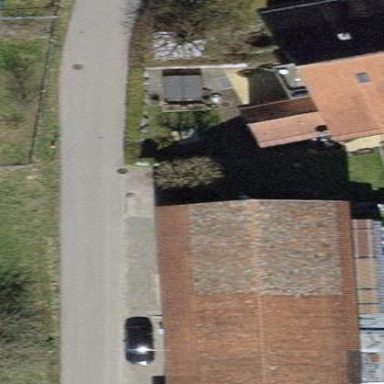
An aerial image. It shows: Building with tiled roof.